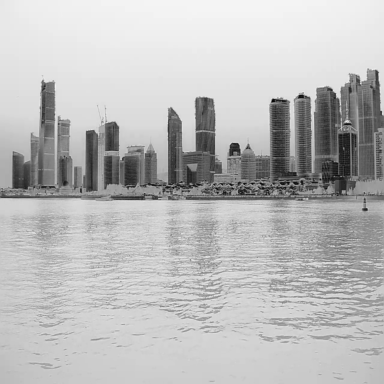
There is a canoe in the infrared image.